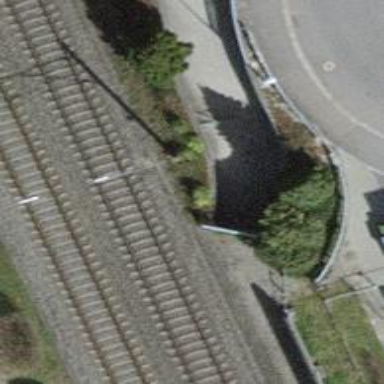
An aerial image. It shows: Footway passing through tunnel.